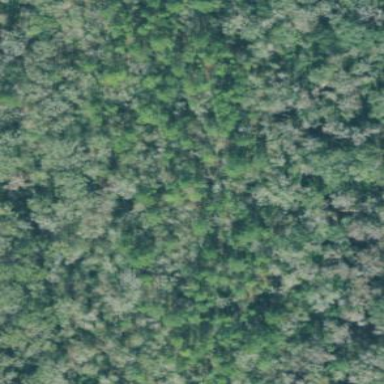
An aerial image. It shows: Mixed leaf woodland.